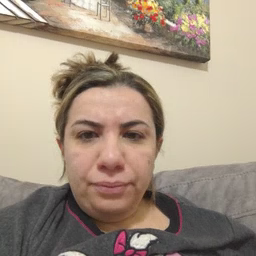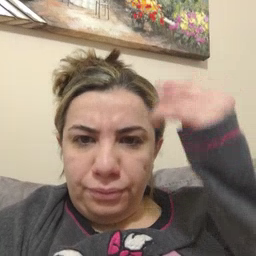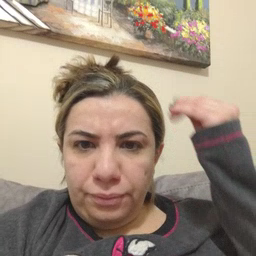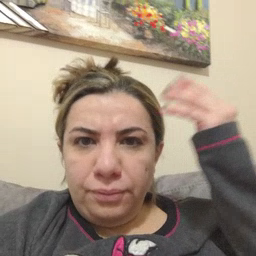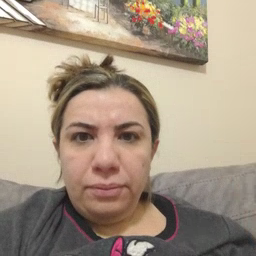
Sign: think